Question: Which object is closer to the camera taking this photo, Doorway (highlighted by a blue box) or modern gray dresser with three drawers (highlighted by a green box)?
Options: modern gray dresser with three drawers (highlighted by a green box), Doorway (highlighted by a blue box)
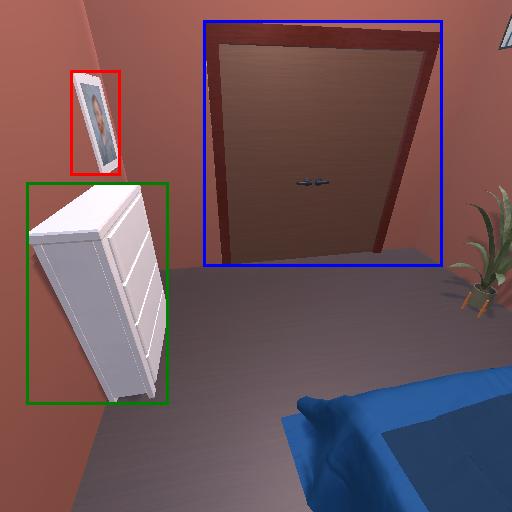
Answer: modern gray dresser with three drawers (highlighted by a green box)